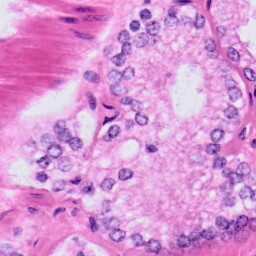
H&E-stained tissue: Prostate